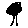
Label: tree